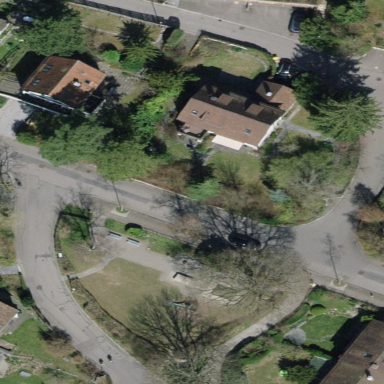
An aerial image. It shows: Park.